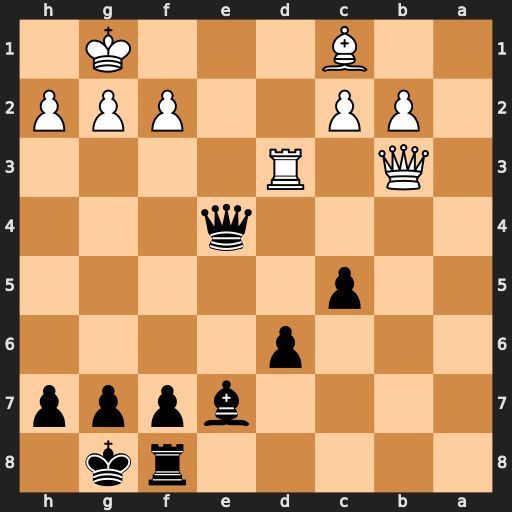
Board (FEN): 5rk1/4bppp/3p4/2p5/4q3/1Q1R4/1PP2PPP/2B3K1
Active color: b
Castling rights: -
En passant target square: -
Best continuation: Qe1#